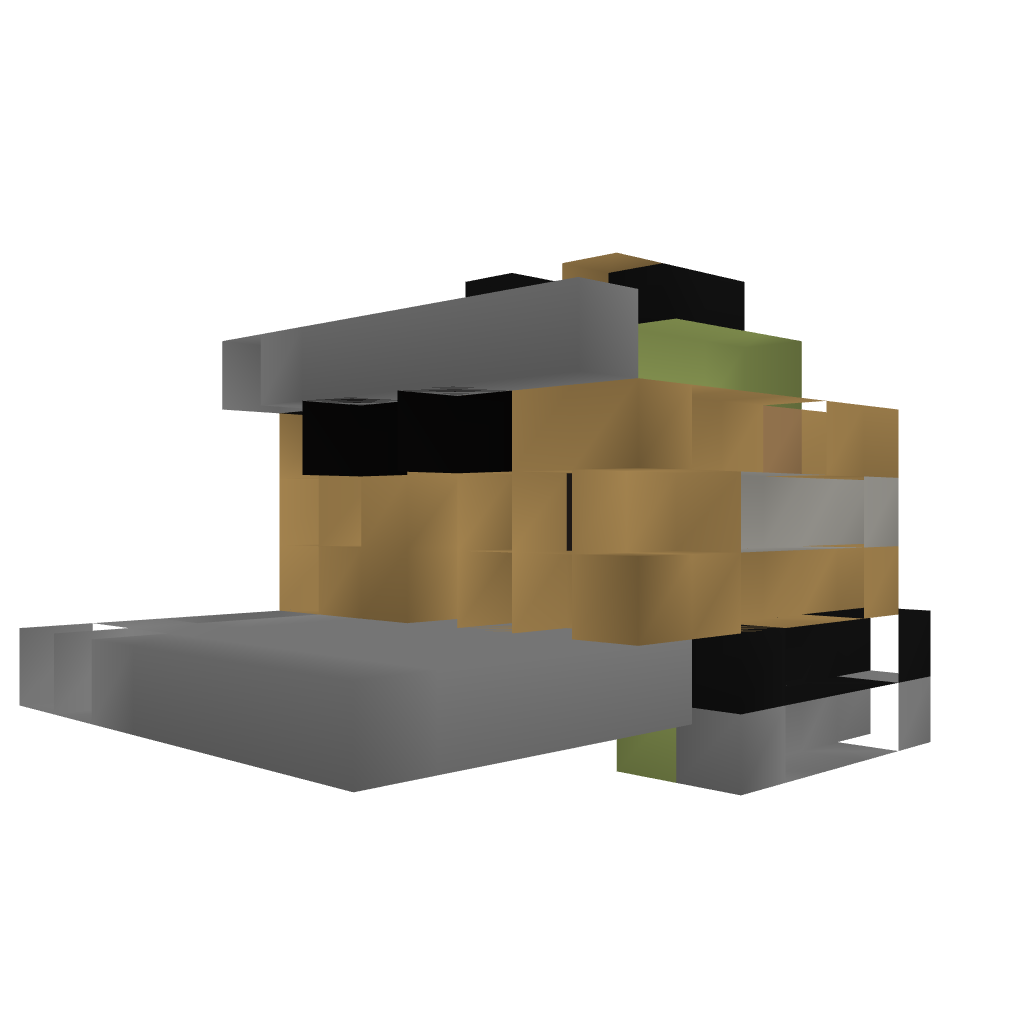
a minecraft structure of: Compact Enchanting Room